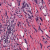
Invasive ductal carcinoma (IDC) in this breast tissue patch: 1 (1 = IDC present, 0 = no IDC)